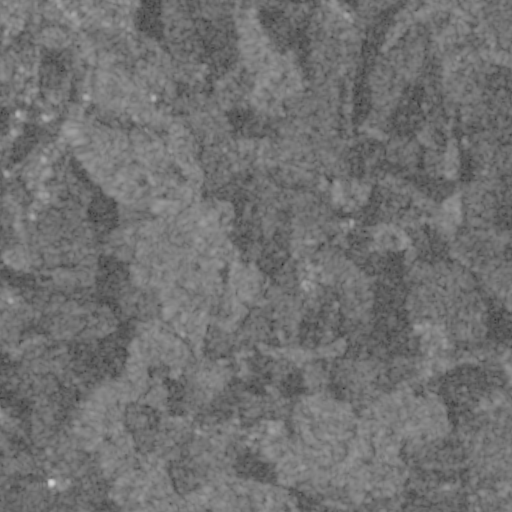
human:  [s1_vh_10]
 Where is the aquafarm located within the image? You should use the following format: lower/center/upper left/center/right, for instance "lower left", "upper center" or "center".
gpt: The aquafarm is located in the upper left of the image.
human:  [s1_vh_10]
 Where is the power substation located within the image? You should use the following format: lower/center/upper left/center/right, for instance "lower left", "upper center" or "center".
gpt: The power substation is located in the upper left of the image.
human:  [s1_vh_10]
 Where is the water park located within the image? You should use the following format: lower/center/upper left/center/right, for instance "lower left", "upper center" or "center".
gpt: The water park is located in the upper left of the image.
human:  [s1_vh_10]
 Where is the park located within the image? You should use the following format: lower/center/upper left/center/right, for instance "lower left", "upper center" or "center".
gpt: There is no park in the image.

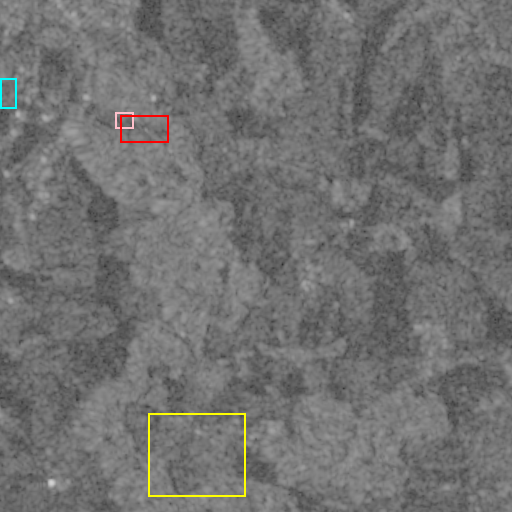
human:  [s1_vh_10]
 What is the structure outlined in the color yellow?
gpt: The structure outlined in yellow is a crop field.
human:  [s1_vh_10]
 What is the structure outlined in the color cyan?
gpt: The structure outlined in cyan is a park.
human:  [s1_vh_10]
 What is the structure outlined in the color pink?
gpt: The structure outlined in pink is a parking lot.
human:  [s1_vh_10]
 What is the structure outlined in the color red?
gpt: The structure outlined in red is a water park.
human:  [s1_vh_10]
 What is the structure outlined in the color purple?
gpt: There is no purple outline.